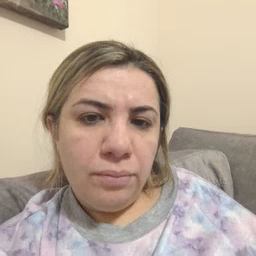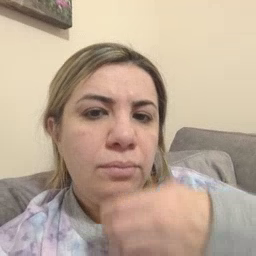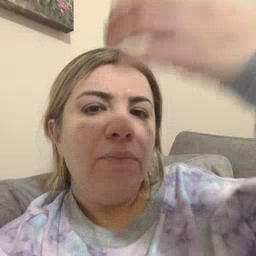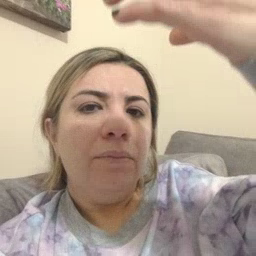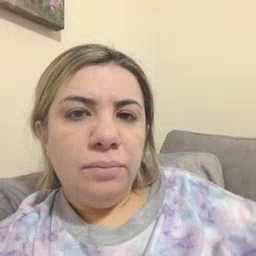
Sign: giraffe